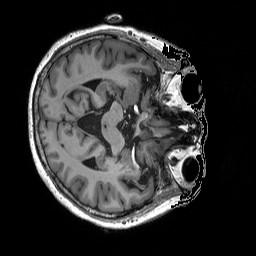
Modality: T1w
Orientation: axial
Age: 58
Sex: female
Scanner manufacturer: siemens
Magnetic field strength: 3 T
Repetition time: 2.5 s
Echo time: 0.00248 s